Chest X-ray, PA view. Patient: 32 years old, sex M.
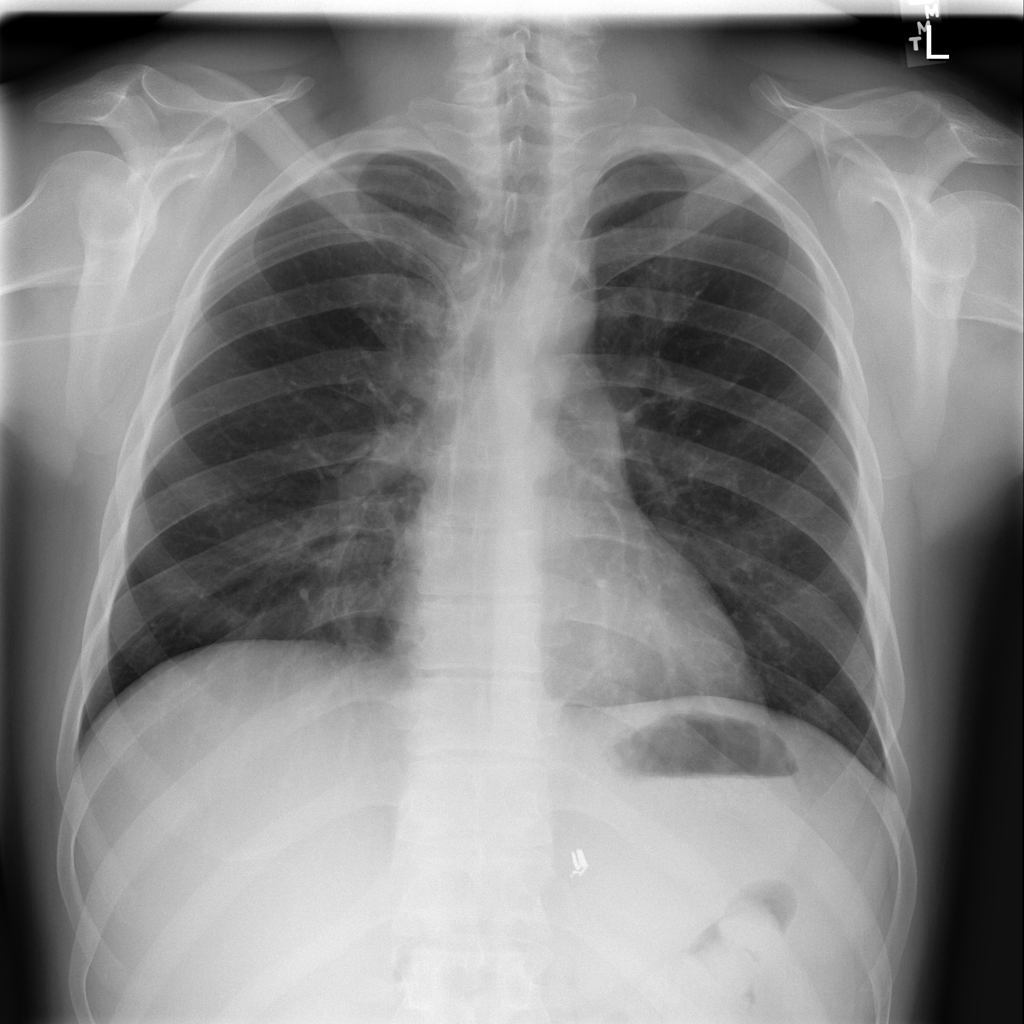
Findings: Atelectasis, Infiltration